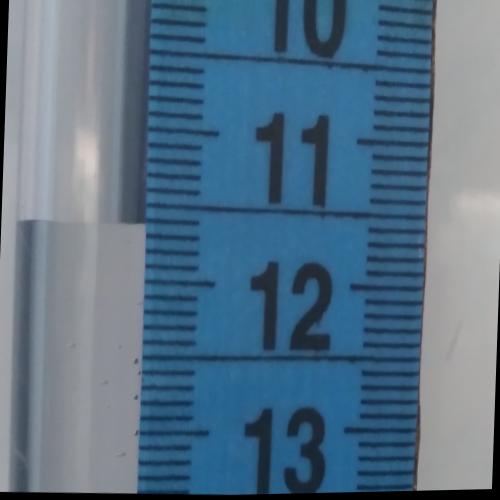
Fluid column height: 11.6 cm